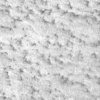
Label: not_dusty